Question: I'm trying to retrieve the closest adjacent rows (above and below) a record in a result set that match a certain condition.
My problem appears to be in my use of min and max here:
'''
WHERE ma_c.id = 2
AND ma_e.id > 4
AND ma_e.id = MIN(ma_e.id))
'''
The error I receive is:
error : Invalid use of group function
Not quite sure what I'm doing incorrectly
'''
(SELECT
ma_c.id as contest_id,
ma_c.name as name,
ma_c.title as title,
ma_u.id as user_id,
ma_u.first_name as user_first_name,
ma_u.last_name as user_last_name,
ma_u.street_address as user_street_address,
ma_u.city as user_city,
ma_u.zip_code as user_zip_code,
ma_u.email as user_email,
ma_u.phone_number as user_phone_number,
ma_u.country_code as user_country_code,
ma_u.gender as user_gender,
ma_u.dob as user_dob,
ma_u.ssn as user_ssn,
ma_u.canadian_province as user_canadian_province,
ma_u.state as user_state,
ma_e.id as entry_id,
ma_e.hash_id as entry_hash_id,
ma_e.create_datetime as entry_create_datetime,
ma_e.entry_type as entry_type,
ma_e.title as entry_title
FROM ma_contests ma_c
JOIN ma_users ma_u
ON ma_c.id = ma_u.contests_id
JOIN ma_entries ma_e
ON ma_u.id = ma_e.users_id
WHERE ma_c.id = 2
AND ma_e.id > 4
AND ma_e.id = MIN(ma_e.id))
'''
UNION
'''
(SELECT
ma_c.id as contest_id,
ma_c.name as name,
ma_c.title as title,
ma_u.id as user_id,
ma_u.first_name as user_first_name,
ma_u.last_name as user_last_name,
ma_u.street_address as user_street_address,
ma_u.city as user_city,
ma_u.zip_code as user_zip_code,
ma_u.email as user_email,
ma_u.phone_number as user_phone_number,
ma_u.country_code as user_country_code,
ma_u.gender as user_gender,
ma_u.dob as user_dob,
ma_u.ssn as user_ssn,
ma_u.canadian_province as user_canadian_province,
ma_u.state as user_state,
ma_e.id as entry_id,
ma_e.hash_id as entry_hash_id,
ma_e.create_datetime as entry_create_datetime,
ma_e.entry_type as entry_type,
ma_e.title as entry_title
FROM ma_contests ma_c
JOIN ma_users ma_u
ON ma_c.id = ma_u.contests_id
JOIN ma_entries ma_e
ON ma_u.id = ma_e.users_id
WHERE ma_c.id = 2
AND ma_e.id < 4
AND ma_e.id = MAX(ma_e.id))
'''
This is the relevant schema uml for the query I'm attempting to execute

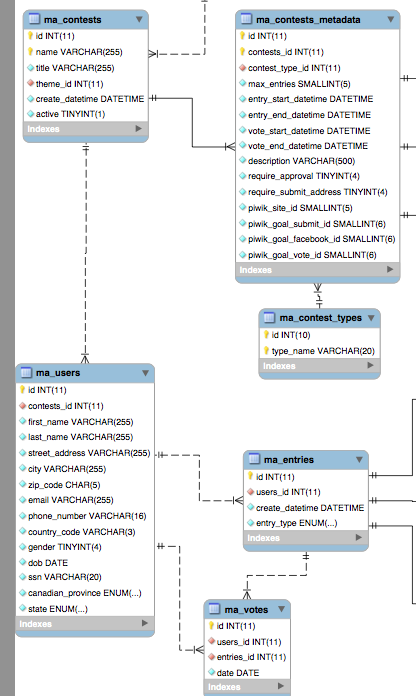
Answer: '''
SELECT
ma_c.id as contest_id,
ma_c.name as name,
ma_c.title as title,
ma_u.id as user_id,
ma_u.first_name as user_first_name,
ma_u.last_name as user_last_name,
ma_u.street_address as user_street_address,
ma_u.city as user_city,
ma_u.zip_code as user_zip_code,
ma_u.email as user_email,
ma_u.phone_number as user_phone_number,
ma_u.country_code as user_country_code,
ma_u.gender as user_gender,
ma_u.dob as user_dob,
ma_u.ssn as user_ssn,
ma_u.canadian_province as user_canadian_province,
ma_u.state as user_state,
ma_e.id as entry_id,
ma_e.hash_id as entry_hash_id,
ma_e.create_datetime as entry_create_datetime,
ma_e.entry_type as entry_type,
ma_e.title as entry_title
FROM ma_contests ma_c
JOIN ma_users ma_u
ON ma_c.id = ma_u.contests_id
JOIN ma_entries ma_e
ON ma_u.id = ma_e.users_id
WHERE ma_c.id = 2
AND ma_e.id > 4
AND ma_e.id = (SELECT min(_ma_e.id)
FROM ma_contests _ma_c
JOIN ma_users _ma_u
ON _ma_c.id = _ma_u.contests_id
JOIN ma_entries _ma_e
ON _ma_u.id = _ma_e.users_id
WHERE _ma_c.id = 2
AND _ma_e.id > 4)
'''
and same for the next query